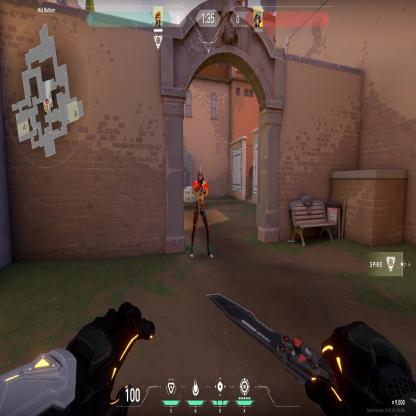
Label: enemy